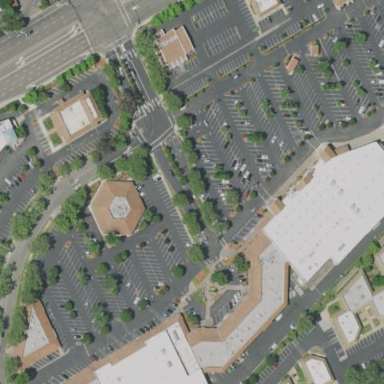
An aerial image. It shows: Retail area.